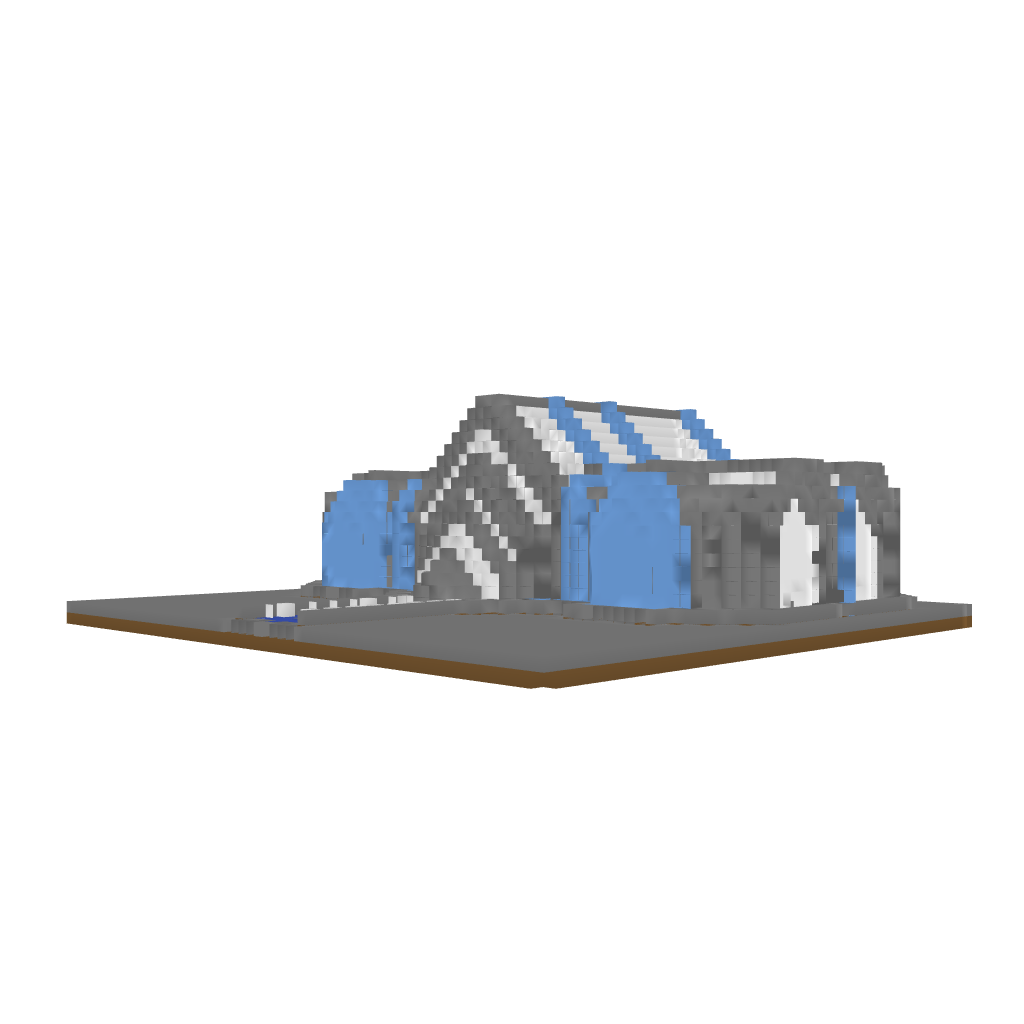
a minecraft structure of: Ellipsis high quality